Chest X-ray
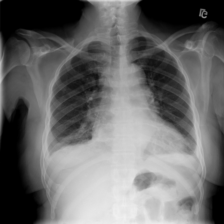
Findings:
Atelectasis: negative
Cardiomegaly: positive
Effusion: positive
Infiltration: positive
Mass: negative
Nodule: negative
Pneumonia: negative
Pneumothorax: negative
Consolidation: negative
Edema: negative
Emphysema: negative
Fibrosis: negative
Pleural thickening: negative
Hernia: negative